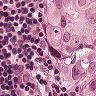
Metastatic tissue present: yes